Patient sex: F
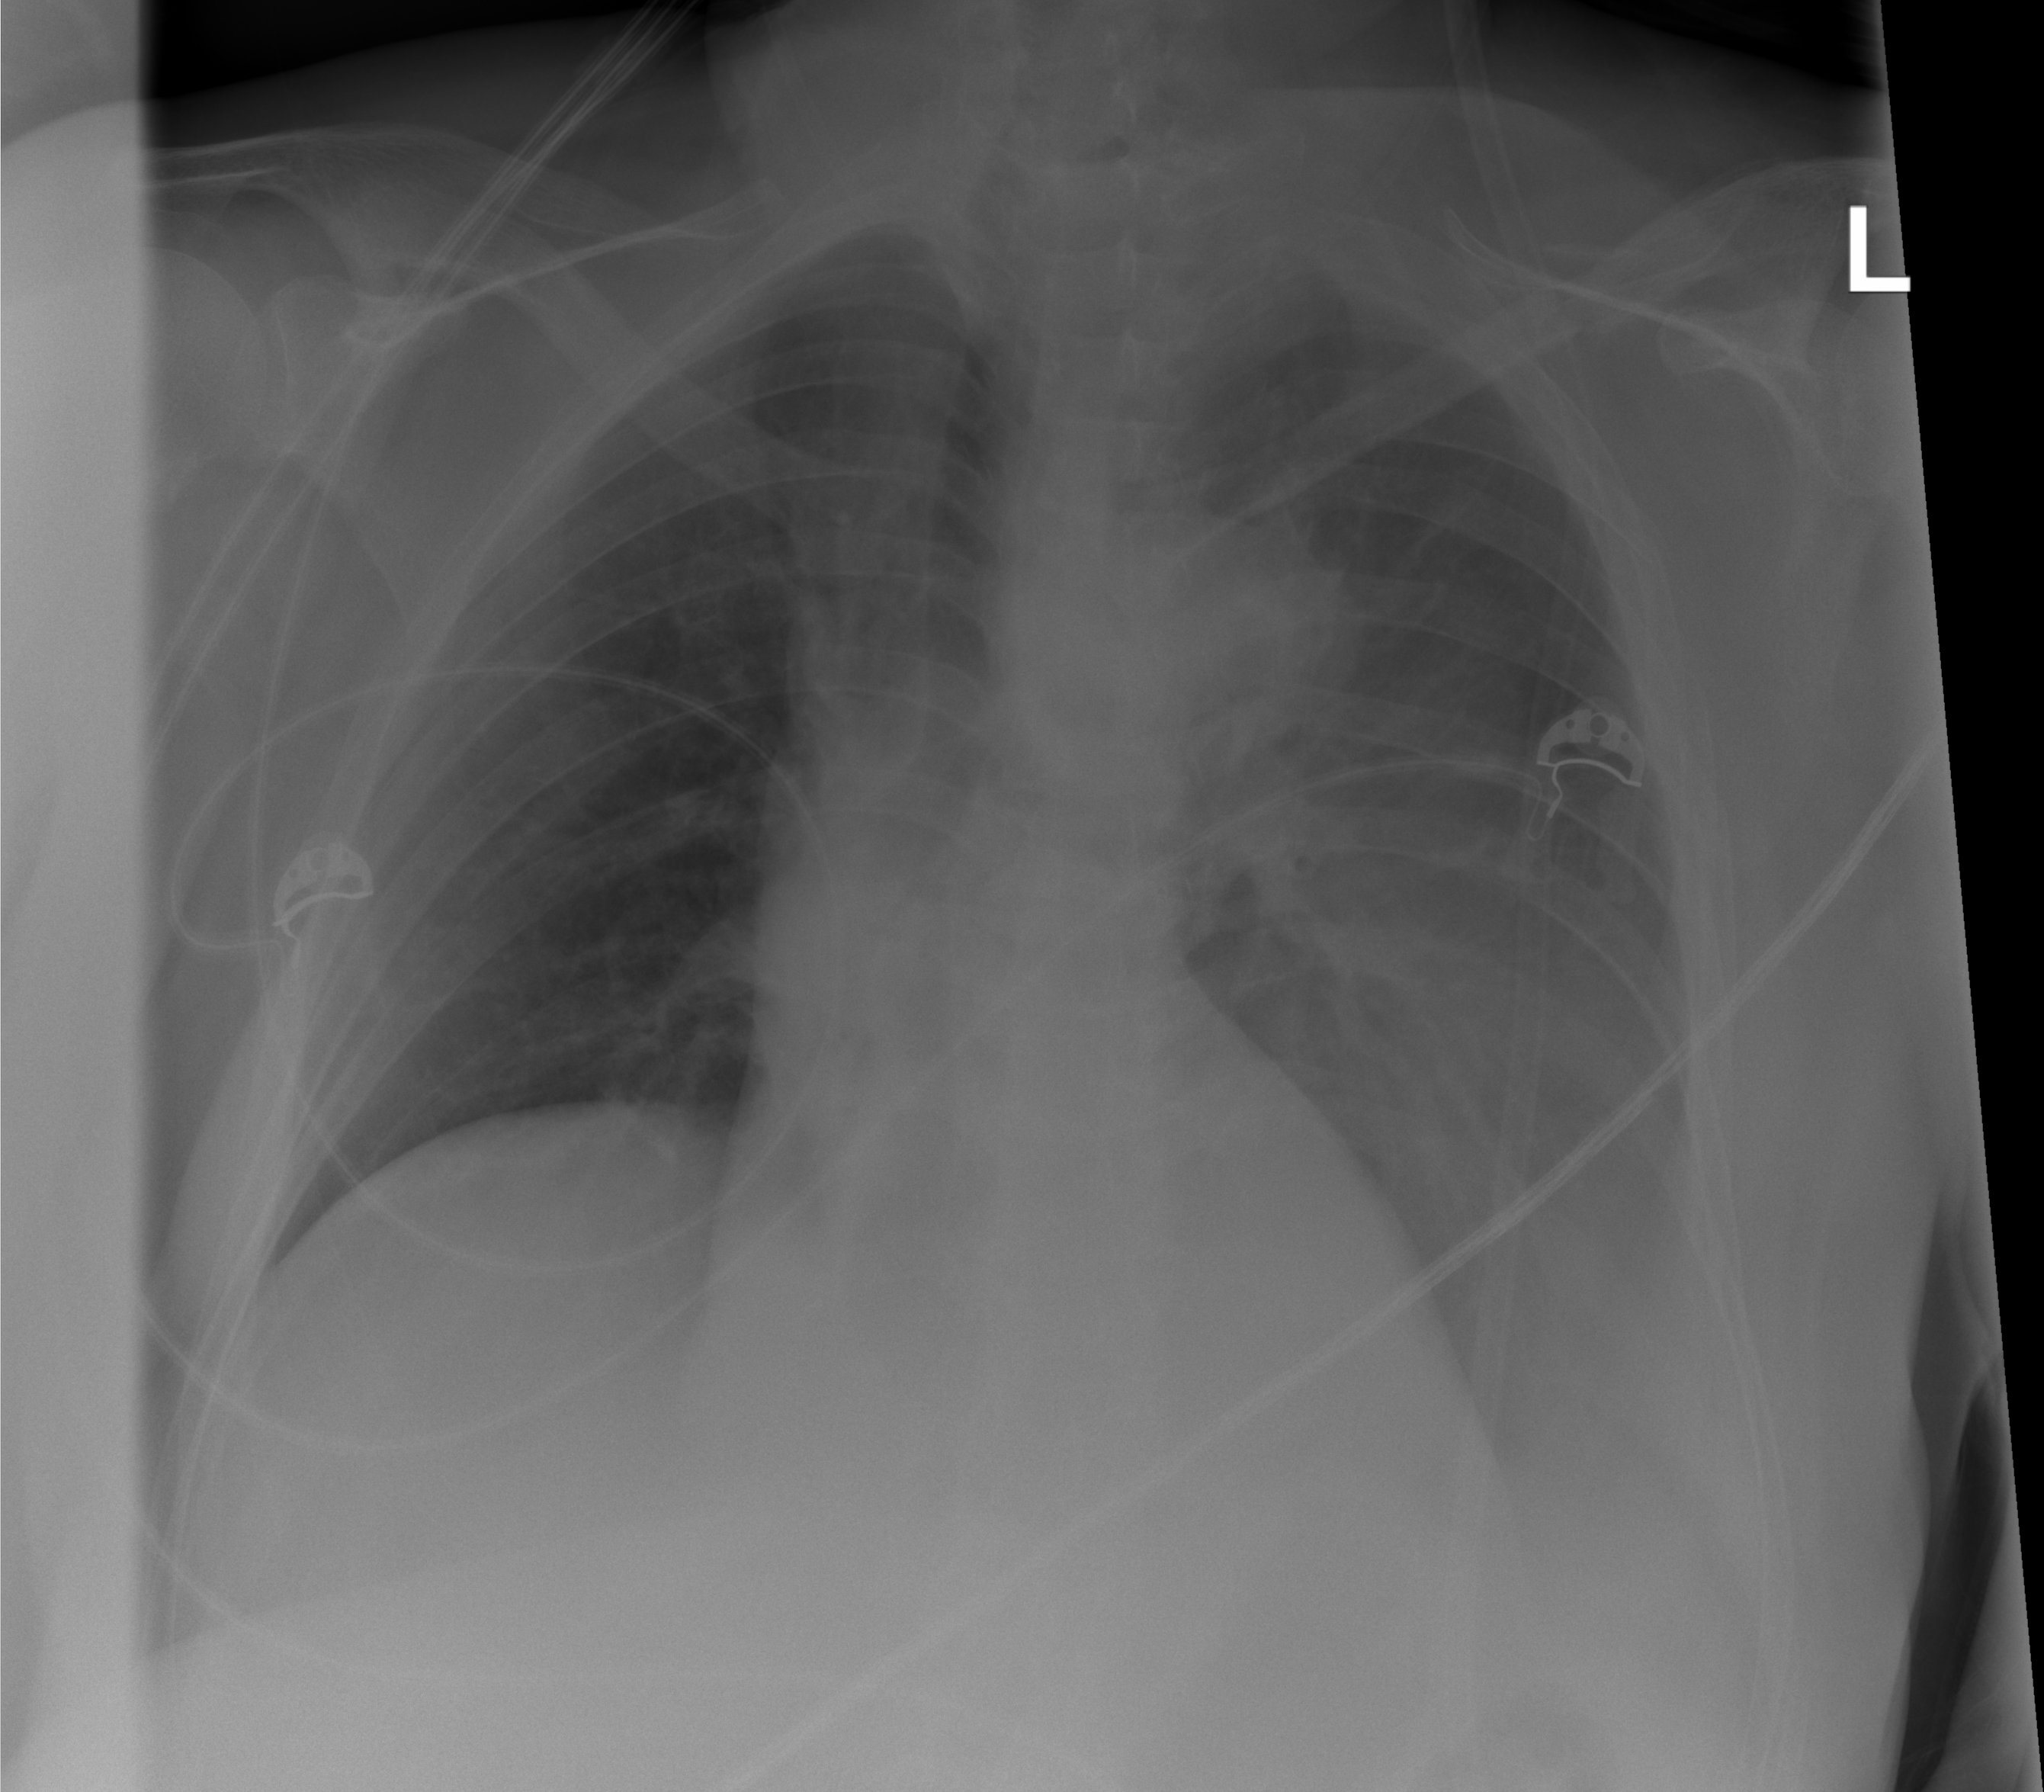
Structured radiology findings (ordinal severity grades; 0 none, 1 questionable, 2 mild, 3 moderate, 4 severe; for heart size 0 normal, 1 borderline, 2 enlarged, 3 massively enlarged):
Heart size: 0
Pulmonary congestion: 0
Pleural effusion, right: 0
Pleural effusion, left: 3
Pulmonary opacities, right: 0
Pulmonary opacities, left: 0
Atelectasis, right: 0
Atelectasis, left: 3